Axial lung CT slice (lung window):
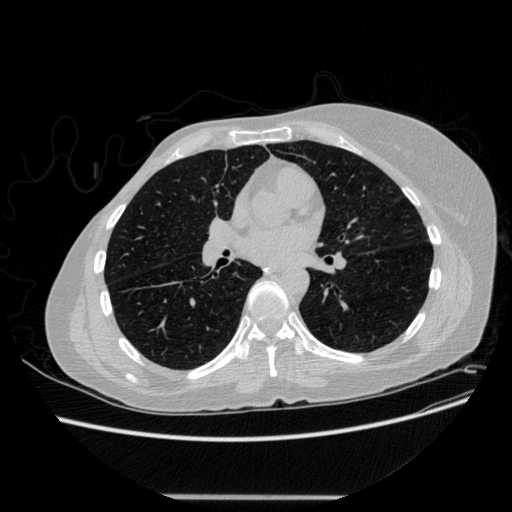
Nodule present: no